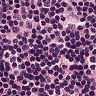
Metastatic tissue present: no